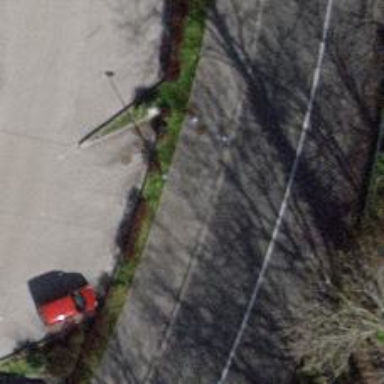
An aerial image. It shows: Asphalt sidewalk along the footway.